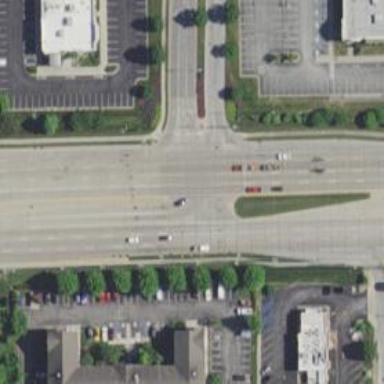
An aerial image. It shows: Unmarked road crossing.